Question: I want to make a border around a whole element not just around the actual text of the element:
> CSS
'''
.boxcontent .box1 .post-content p .intro {
text-transform: uppercase;
color: #b1b1b1;
font-size: 16px;
font-family: sans-serif;
text-align: center;
border-top: 1px solid #ccc;
borter-bottom: 1px solid #ccc;
}
'''
> HTML
'''
<div class="post-content">
<p>
<span>...</span>
</p>
</div>
'''
<URL>

And I want my border to be all over that text, i mean i want to cut those borders from the middle.
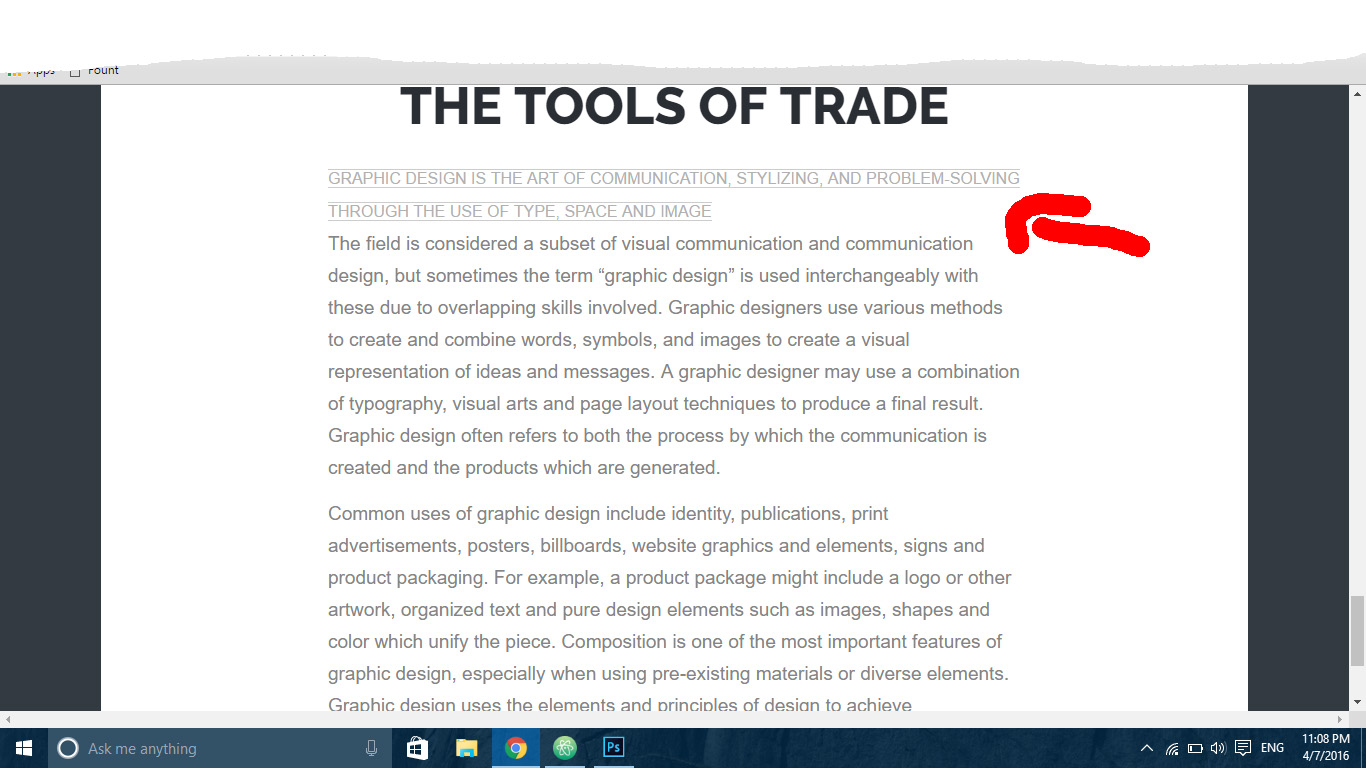
Answer: The borders are acting according to how inline elements are to be treated, which is what your '.intro' element is. If you want just one border around everything, convert it to a block-level element.
Add 'display: block;' to your '.intro' definition.